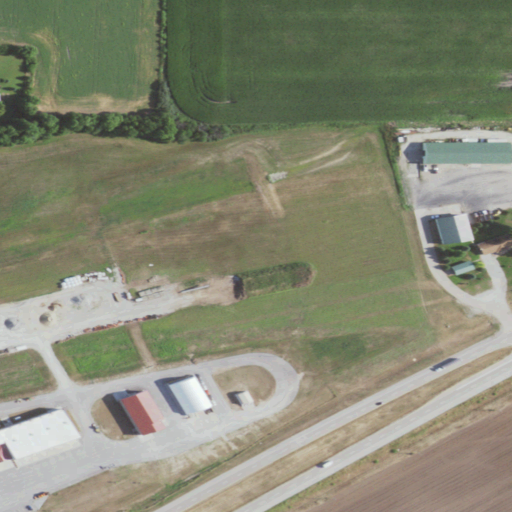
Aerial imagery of island in Iowa named Muscatine Island containing cultivated crops, grassland, medium intensity development, open development, high intensity development, and low intensity development